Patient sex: M
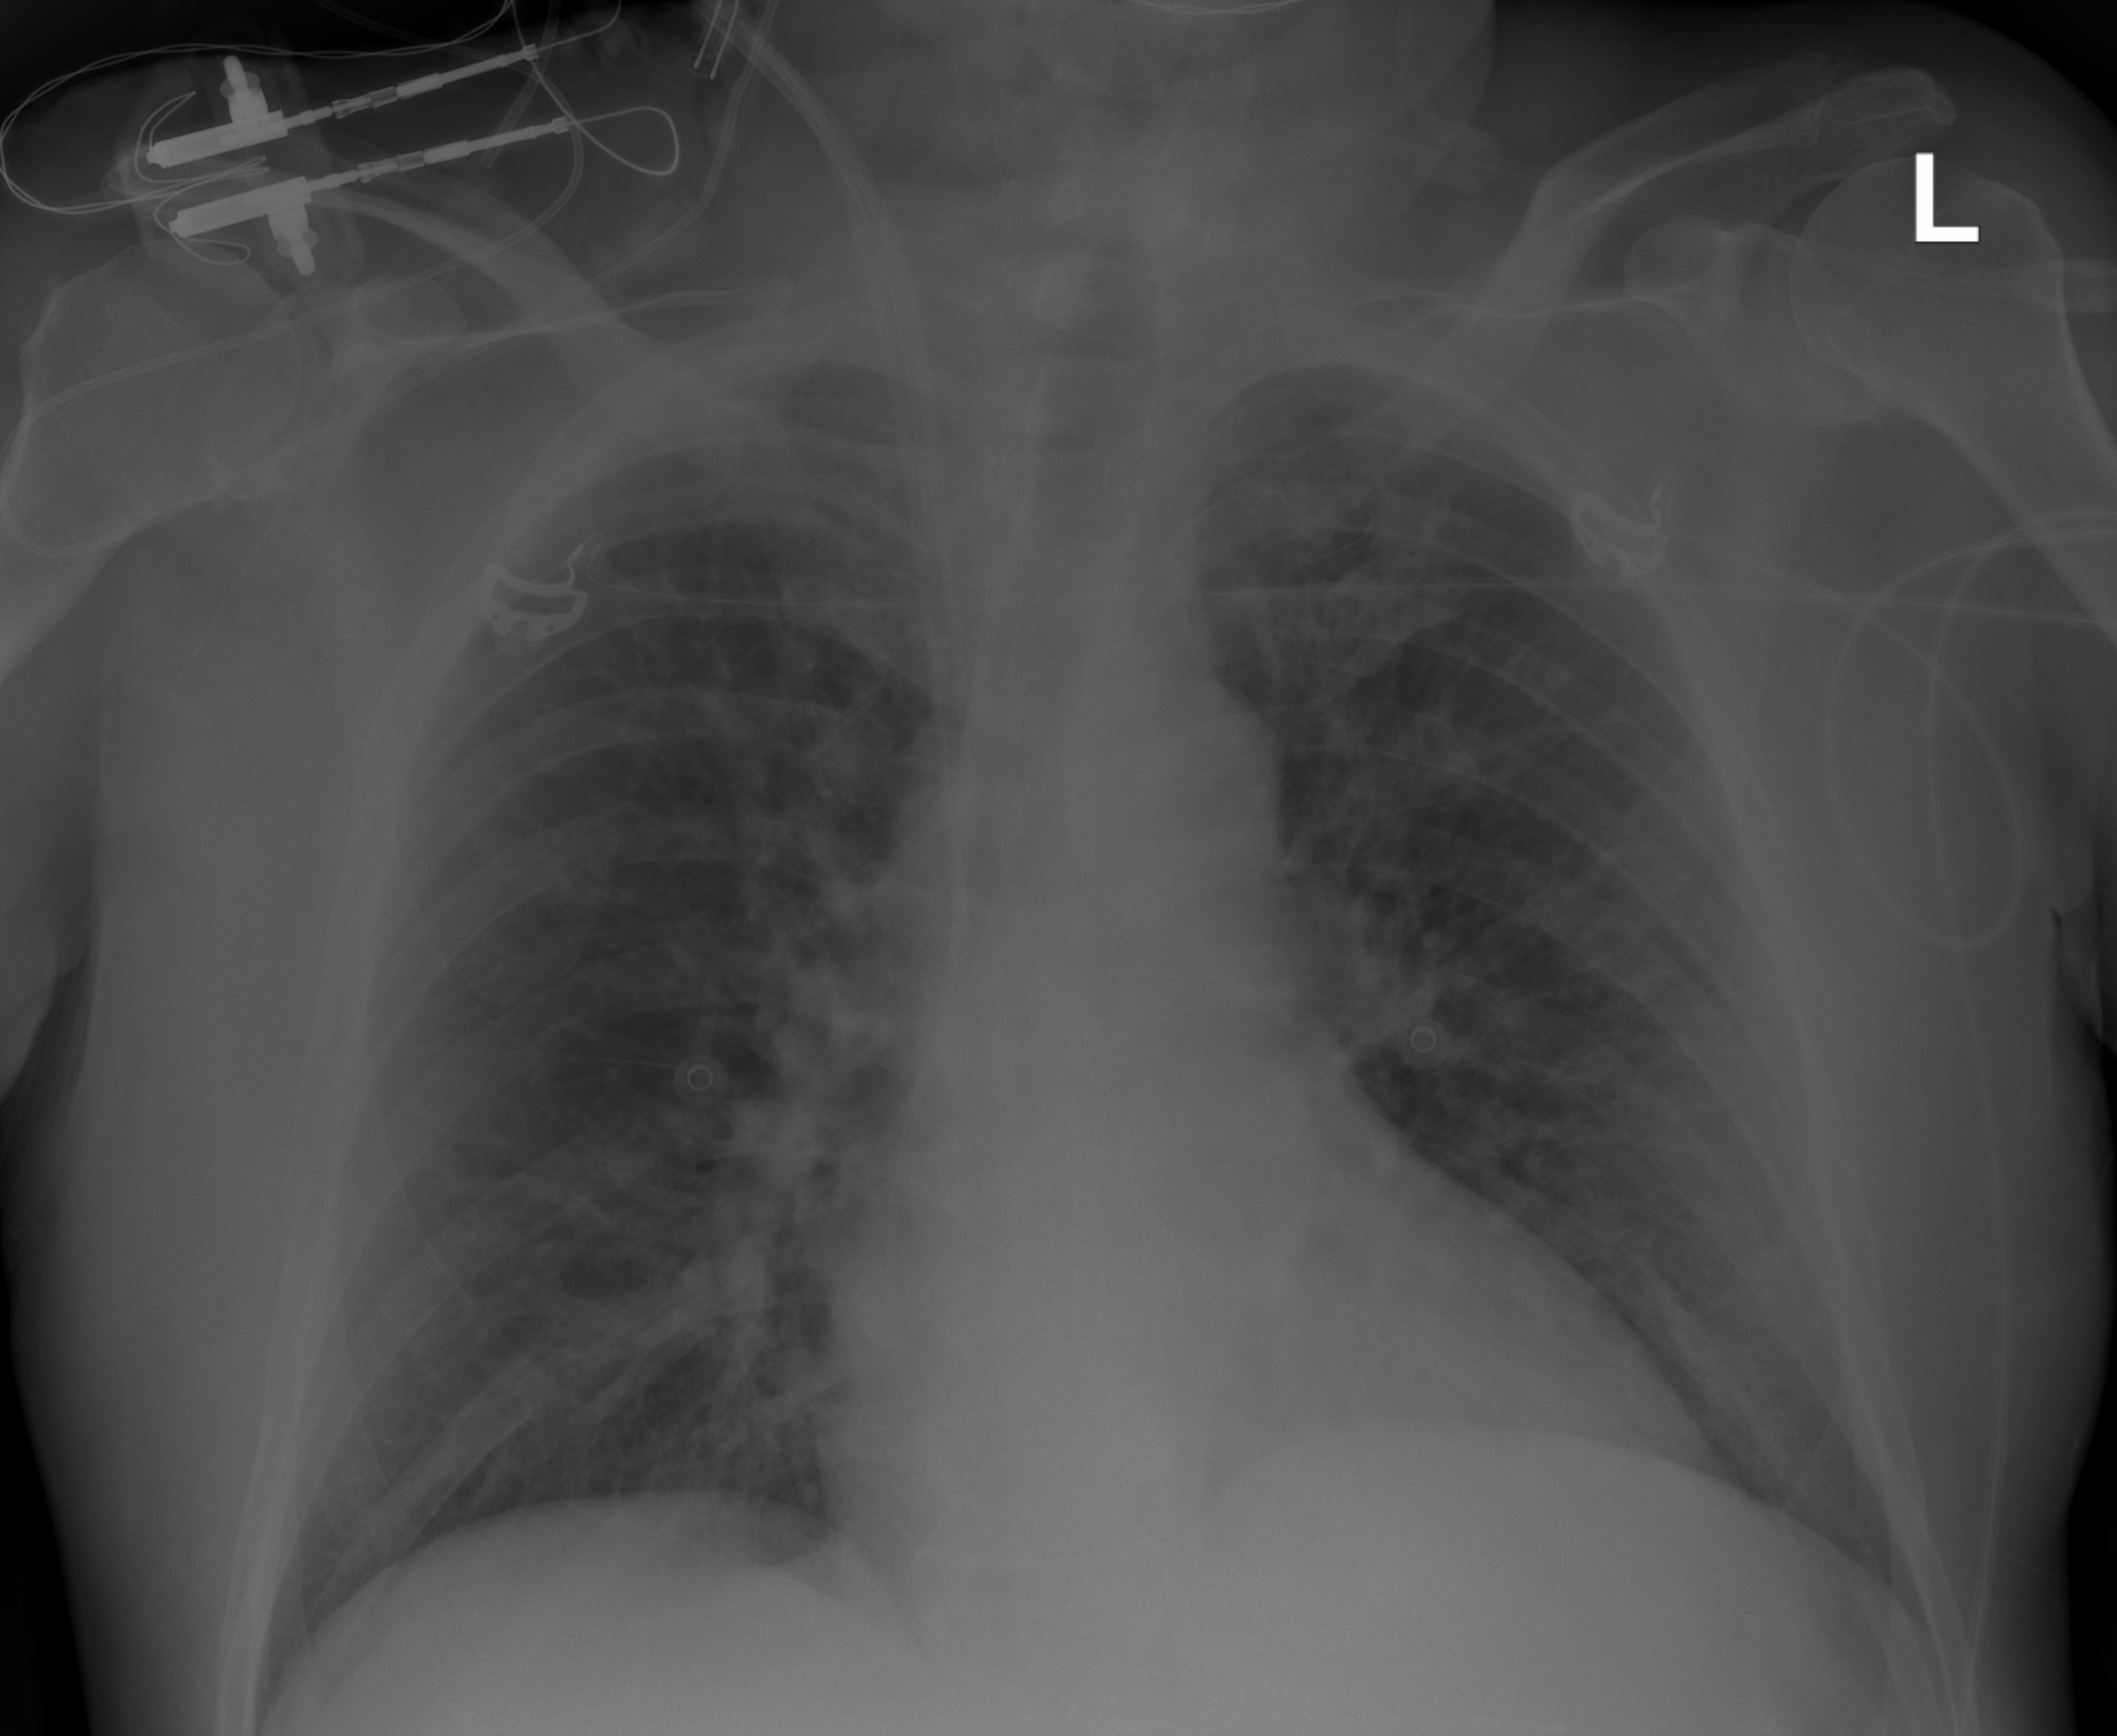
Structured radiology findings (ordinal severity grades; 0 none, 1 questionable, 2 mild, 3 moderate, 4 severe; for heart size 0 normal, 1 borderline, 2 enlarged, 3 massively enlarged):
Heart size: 0
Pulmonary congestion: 2
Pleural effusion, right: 0
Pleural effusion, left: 0
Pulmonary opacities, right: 0
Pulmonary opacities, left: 0
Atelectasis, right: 0
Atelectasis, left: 0